Field crop: maize
Growth stage: 2
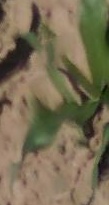
Species: maize